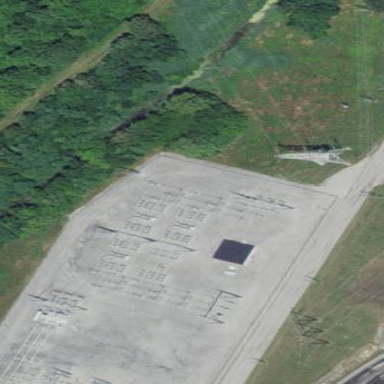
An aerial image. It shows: Power substation surrounded by fence.